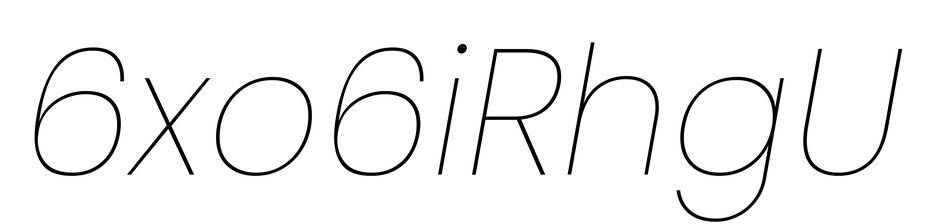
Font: Poppins-ThinItalic